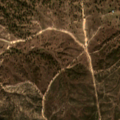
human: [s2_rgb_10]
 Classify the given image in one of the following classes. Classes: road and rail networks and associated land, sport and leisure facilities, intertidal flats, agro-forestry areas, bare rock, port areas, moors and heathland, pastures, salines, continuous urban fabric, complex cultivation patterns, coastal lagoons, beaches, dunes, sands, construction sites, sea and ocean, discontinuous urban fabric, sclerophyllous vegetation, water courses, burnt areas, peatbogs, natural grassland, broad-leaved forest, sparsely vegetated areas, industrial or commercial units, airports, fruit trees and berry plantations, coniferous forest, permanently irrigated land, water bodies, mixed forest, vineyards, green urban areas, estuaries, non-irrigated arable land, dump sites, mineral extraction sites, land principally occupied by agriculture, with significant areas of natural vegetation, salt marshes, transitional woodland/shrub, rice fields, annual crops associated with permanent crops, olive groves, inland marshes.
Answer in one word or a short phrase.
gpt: agro-forestry areas, transitional woodland/shrub